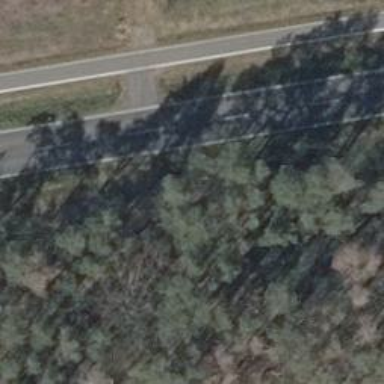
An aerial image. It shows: Secondary road with asphalt surface.